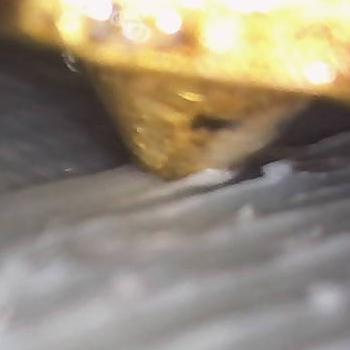
Flow rate: 184%